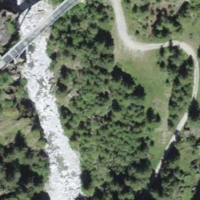
EUNIS habitat code: 50
Species observed at this site:
Erebia alberganus